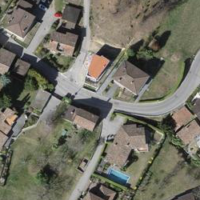
EUNIS habitat code: 55
Species observed at this site:
Euphorbia cyparissias